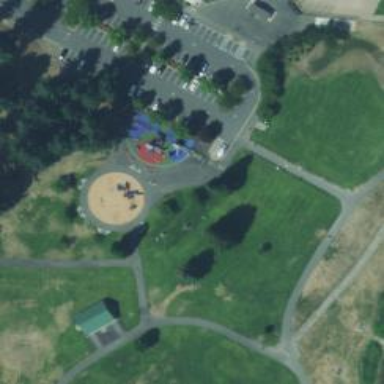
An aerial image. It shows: Springy playground.